Question: I have the below dataset;
| Player | Goals | Shots |
| ------ | ----- | ----- |
| Regan Charles-Cook | 10 | 32 |
| Tony Watt | 9 | 36 |
| Bruce Anderson | 8 | 26 |
| Liam Boyce | 8 | 44 |
| Kyogo Furuhashi | 8 | 31 |
| Alfredo Morelos | 8 | 80 |
| Christian Ramirez | 8 | 41 |
| Liel Abada | 7 | 57 |
| Martin Boyle | 7 | 43 |
| Kevin van Veen | 7 | 45 |
I am attempting a dumbbell chart and so far have the following code;
'''
library(tidyverse)
library(ggplot2)
library(ggalt)
theme_set(theme_bw())
read_excel("SPL_Goals.xlsx")
data <- read_excel("SPL_Goals.xlsx")
data %>%
#the below code sets out the initial plot template without the data
ggplot(aes(x= Goals, xend = Shots, y= Player)) +
#below code inputs the data viz on to the plot
geom_dumbbell(
size = 1.5, color = "black", size_x = 10, #size=1.5 dictates black line size
size_xend = 3, colour_x = "green",
colour_xend = "red") +
labs(
title = "Scotland; Goals v Shots", #add title
subtitle = "Top 10; Matchday 22", #add subtitle
x = "Total", y = "Player"
)+
geom_text(aes(label = Goals))
'''
This produces the below chart;

My query is how do I order the chart so Goals (the green circle) is ascending and also add a legend to show Goals (green) and Shots (red)? I have tried mutate, reorder and fct_reorder but I am doing something wrong as none of these are working.
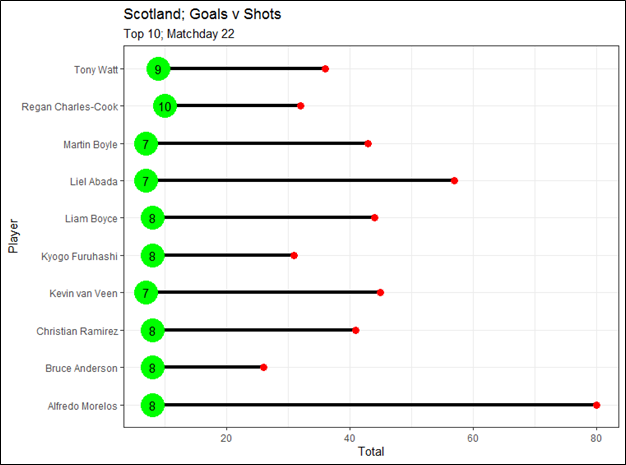
Answer: To change the ordering of the y-axis, you need to 'reorder' your y-axis variable based on the value that you want to order . In your case, this means 'reorder'ing 'Player' based on 'Goals':
'''
data %>% mutate(Player = reorder(Player, Goals) %>% ...
'''
Next, creating a manual legend for 'ggdumbell' doesn't seem possible, or at least it isn't obvious to me how. However, if you draw the chart manually, you can add a manual legend. This requires several things:
1. Create the dumbbell shape manually by plotting a geom_segment and two geom_points.
2. Creating an aes for the colour, which will get mapped into the legend
3. Create a manual color scale which we use to translate the mapping into actual colours, and to draw the legend.
Putting all that together:
'''
data %>%
mutate(Player = reorder(Player, Goals)) %>%
ggplot(aes(x = Goals, y = Player)) +
geom_segment(aes(xend = Shots, yend = Player), color = "black", size = 1.5) +
geom_point(aes(color = "Goals"), size = 10) +
geom_point(aes(x = Shots, color = "Shots"), size = 3) +
geom_text(aes(label = Goals), color = "black") +
scale_color_manual(
values = c(Goals = "green", Shots = "red"),
guide = guide_legend(title = "", override.aes = list(size = 3))
) +
labs(
title = "Scotland; Goals v Shots",
subtitle = "Top 10; Matchday 22",
x = "Total", y = "Player"
)
'''
We use 'override.aes' to specify a fixed size for the points inside the legend. Without this, 'ggplot2' would overlay two points of different sizes. We also set the title of the legend to '""' because the default title would be "colour", and a title doesn't seem necessary here.
<URL>
I've also used 'theme_set(theme_bw() + theme(legend.position = "bottom")' to generate the image above.
The above is still ordered slightly weirdly, because for players with the same number of goal shots the ordering is still arbitrary. I would probably order those players by (descending) attempted goal shots. That is, it's better for a player to have scored many goals with the least attempts.
Unfortunately 'reorder' doesn't support such an ordering directly. Instead, we need to resort to 'arrange'ing the entire table and then reorder players by their row number:
'''
data %>%
arrange(Goals, -Shots) %>%
mutate(Player = reorder(Player, row_number())) %>%
ggplot(aes(x = Goals, y = Player)) +
geom_segment(aes(xend = Shots, yend = Player), color = "black", size = 1.5) +
geom_point(aes(color = "Goals"), size = 10) +
geom_point(aes(x = Shots, color = "Shots"), size = 3) +
geom_text(aes(label = Goals), color = "black") +
scale_color_manual(
values = c(Goals = "green", Shots = "red"),
guide = guide_legend(title = "", override.aes = list(size = 3))
) +
labs(
title = "Scotland; Goals v Shots",
subtitle = "Top 10; Matchday 22",
x = "Total", y = "Player"
)
'''
<URL>